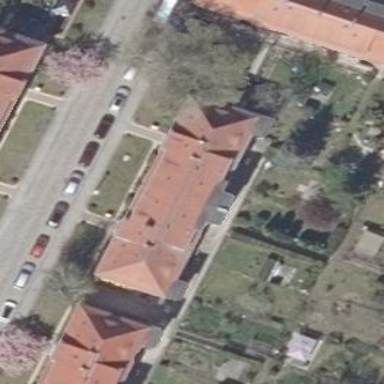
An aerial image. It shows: Historic building.